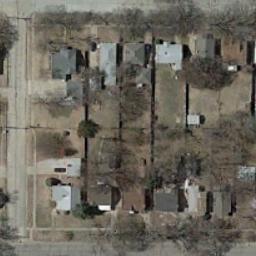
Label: medium_residential